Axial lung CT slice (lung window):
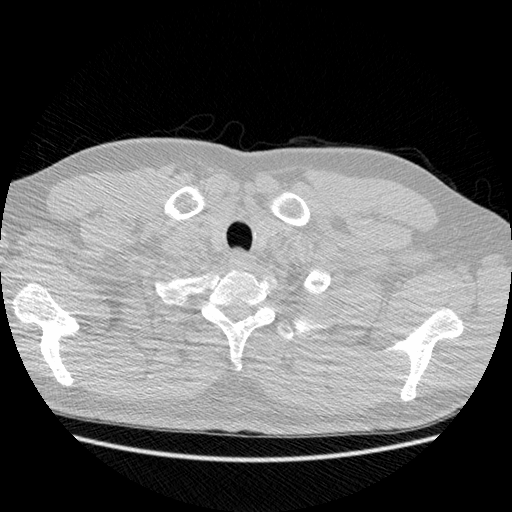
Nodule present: no